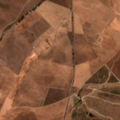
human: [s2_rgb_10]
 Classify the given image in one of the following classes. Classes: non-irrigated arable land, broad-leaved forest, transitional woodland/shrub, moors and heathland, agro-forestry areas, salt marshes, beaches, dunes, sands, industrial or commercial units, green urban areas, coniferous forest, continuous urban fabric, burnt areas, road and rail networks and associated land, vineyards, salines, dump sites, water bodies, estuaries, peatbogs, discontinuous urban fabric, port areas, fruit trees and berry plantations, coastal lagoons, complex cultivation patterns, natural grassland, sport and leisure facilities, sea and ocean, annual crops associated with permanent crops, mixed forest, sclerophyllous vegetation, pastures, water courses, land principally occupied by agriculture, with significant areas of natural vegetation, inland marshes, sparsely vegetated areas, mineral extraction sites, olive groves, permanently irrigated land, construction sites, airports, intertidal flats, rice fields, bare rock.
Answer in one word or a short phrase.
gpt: non-irrigated arable land, transitional woodland/shrub